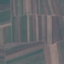
Land use / land cover class: AnnualCrop